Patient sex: F
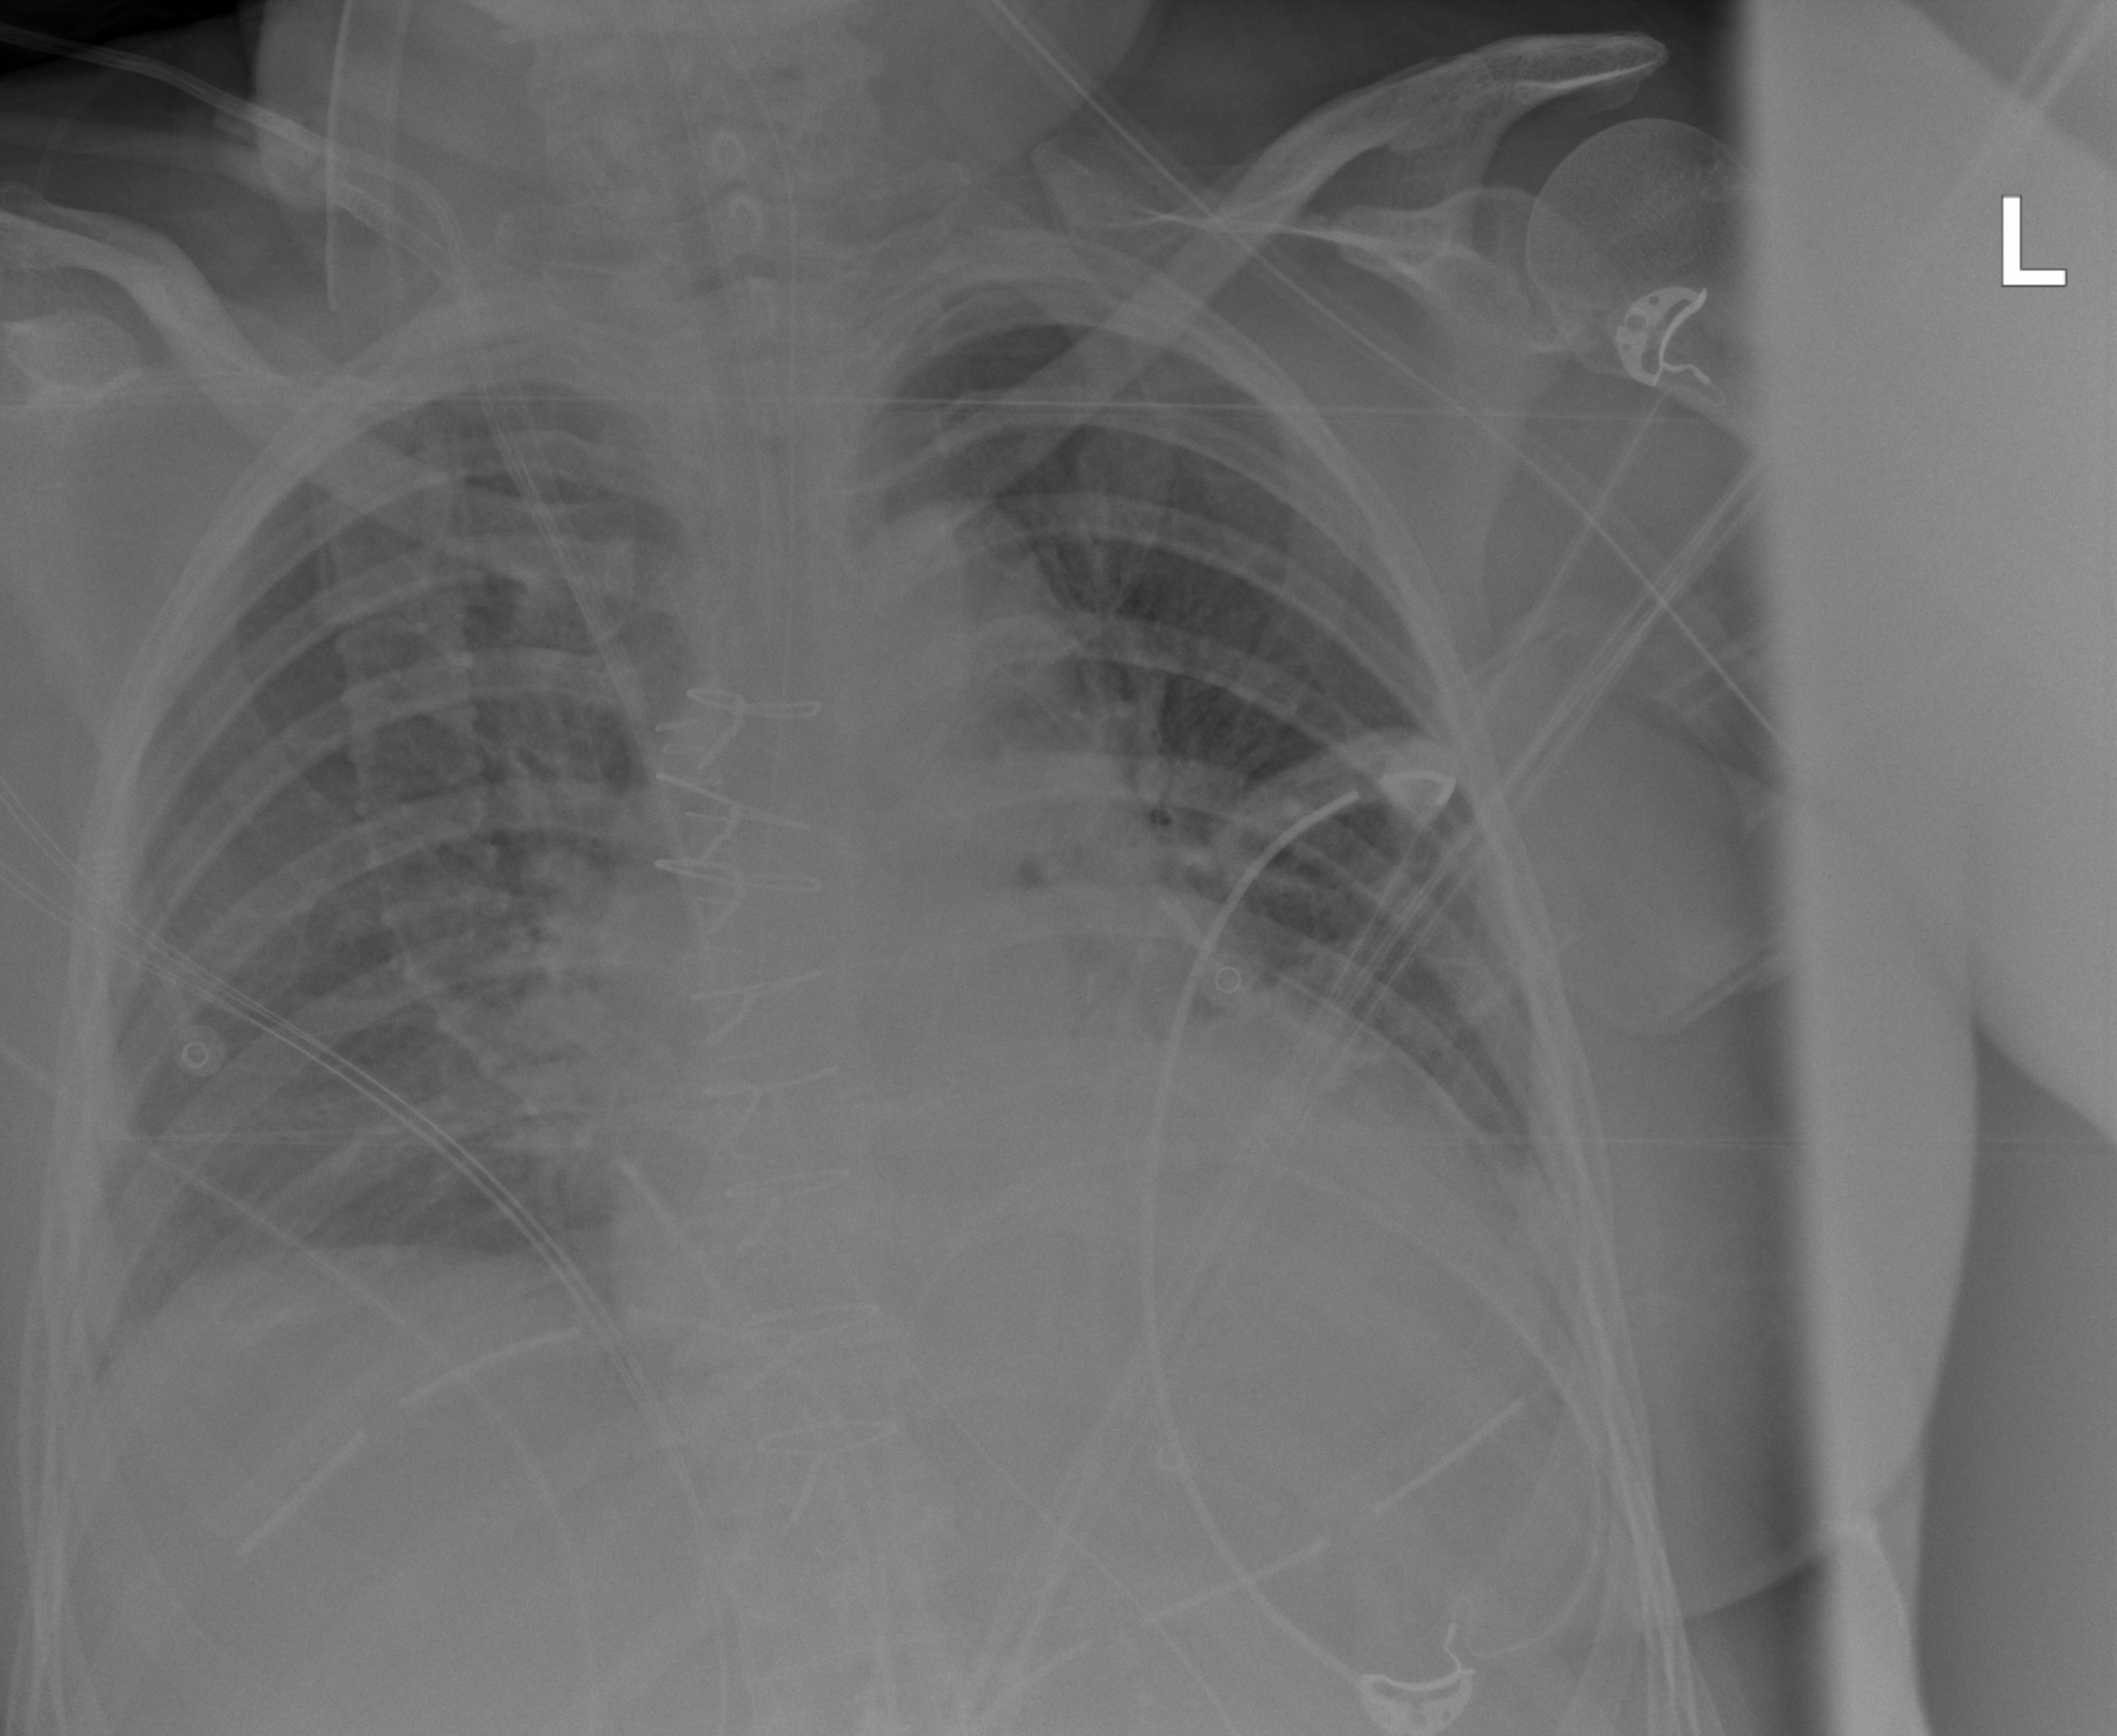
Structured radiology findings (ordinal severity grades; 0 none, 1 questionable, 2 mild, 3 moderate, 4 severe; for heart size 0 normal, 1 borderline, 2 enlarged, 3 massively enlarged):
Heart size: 2
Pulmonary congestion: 0
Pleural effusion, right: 0
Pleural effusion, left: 0
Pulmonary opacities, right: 0
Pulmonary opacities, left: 0
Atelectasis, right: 0
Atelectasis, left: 0